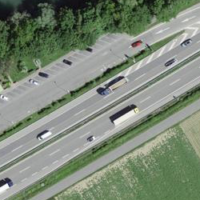
EUNIS habitat code: 57
Species observed at this site:
Eristalis tenax
Myathropa florea
Aedes japonicus
Hemaris fuciformis
Euonymus europaeus